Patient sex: M
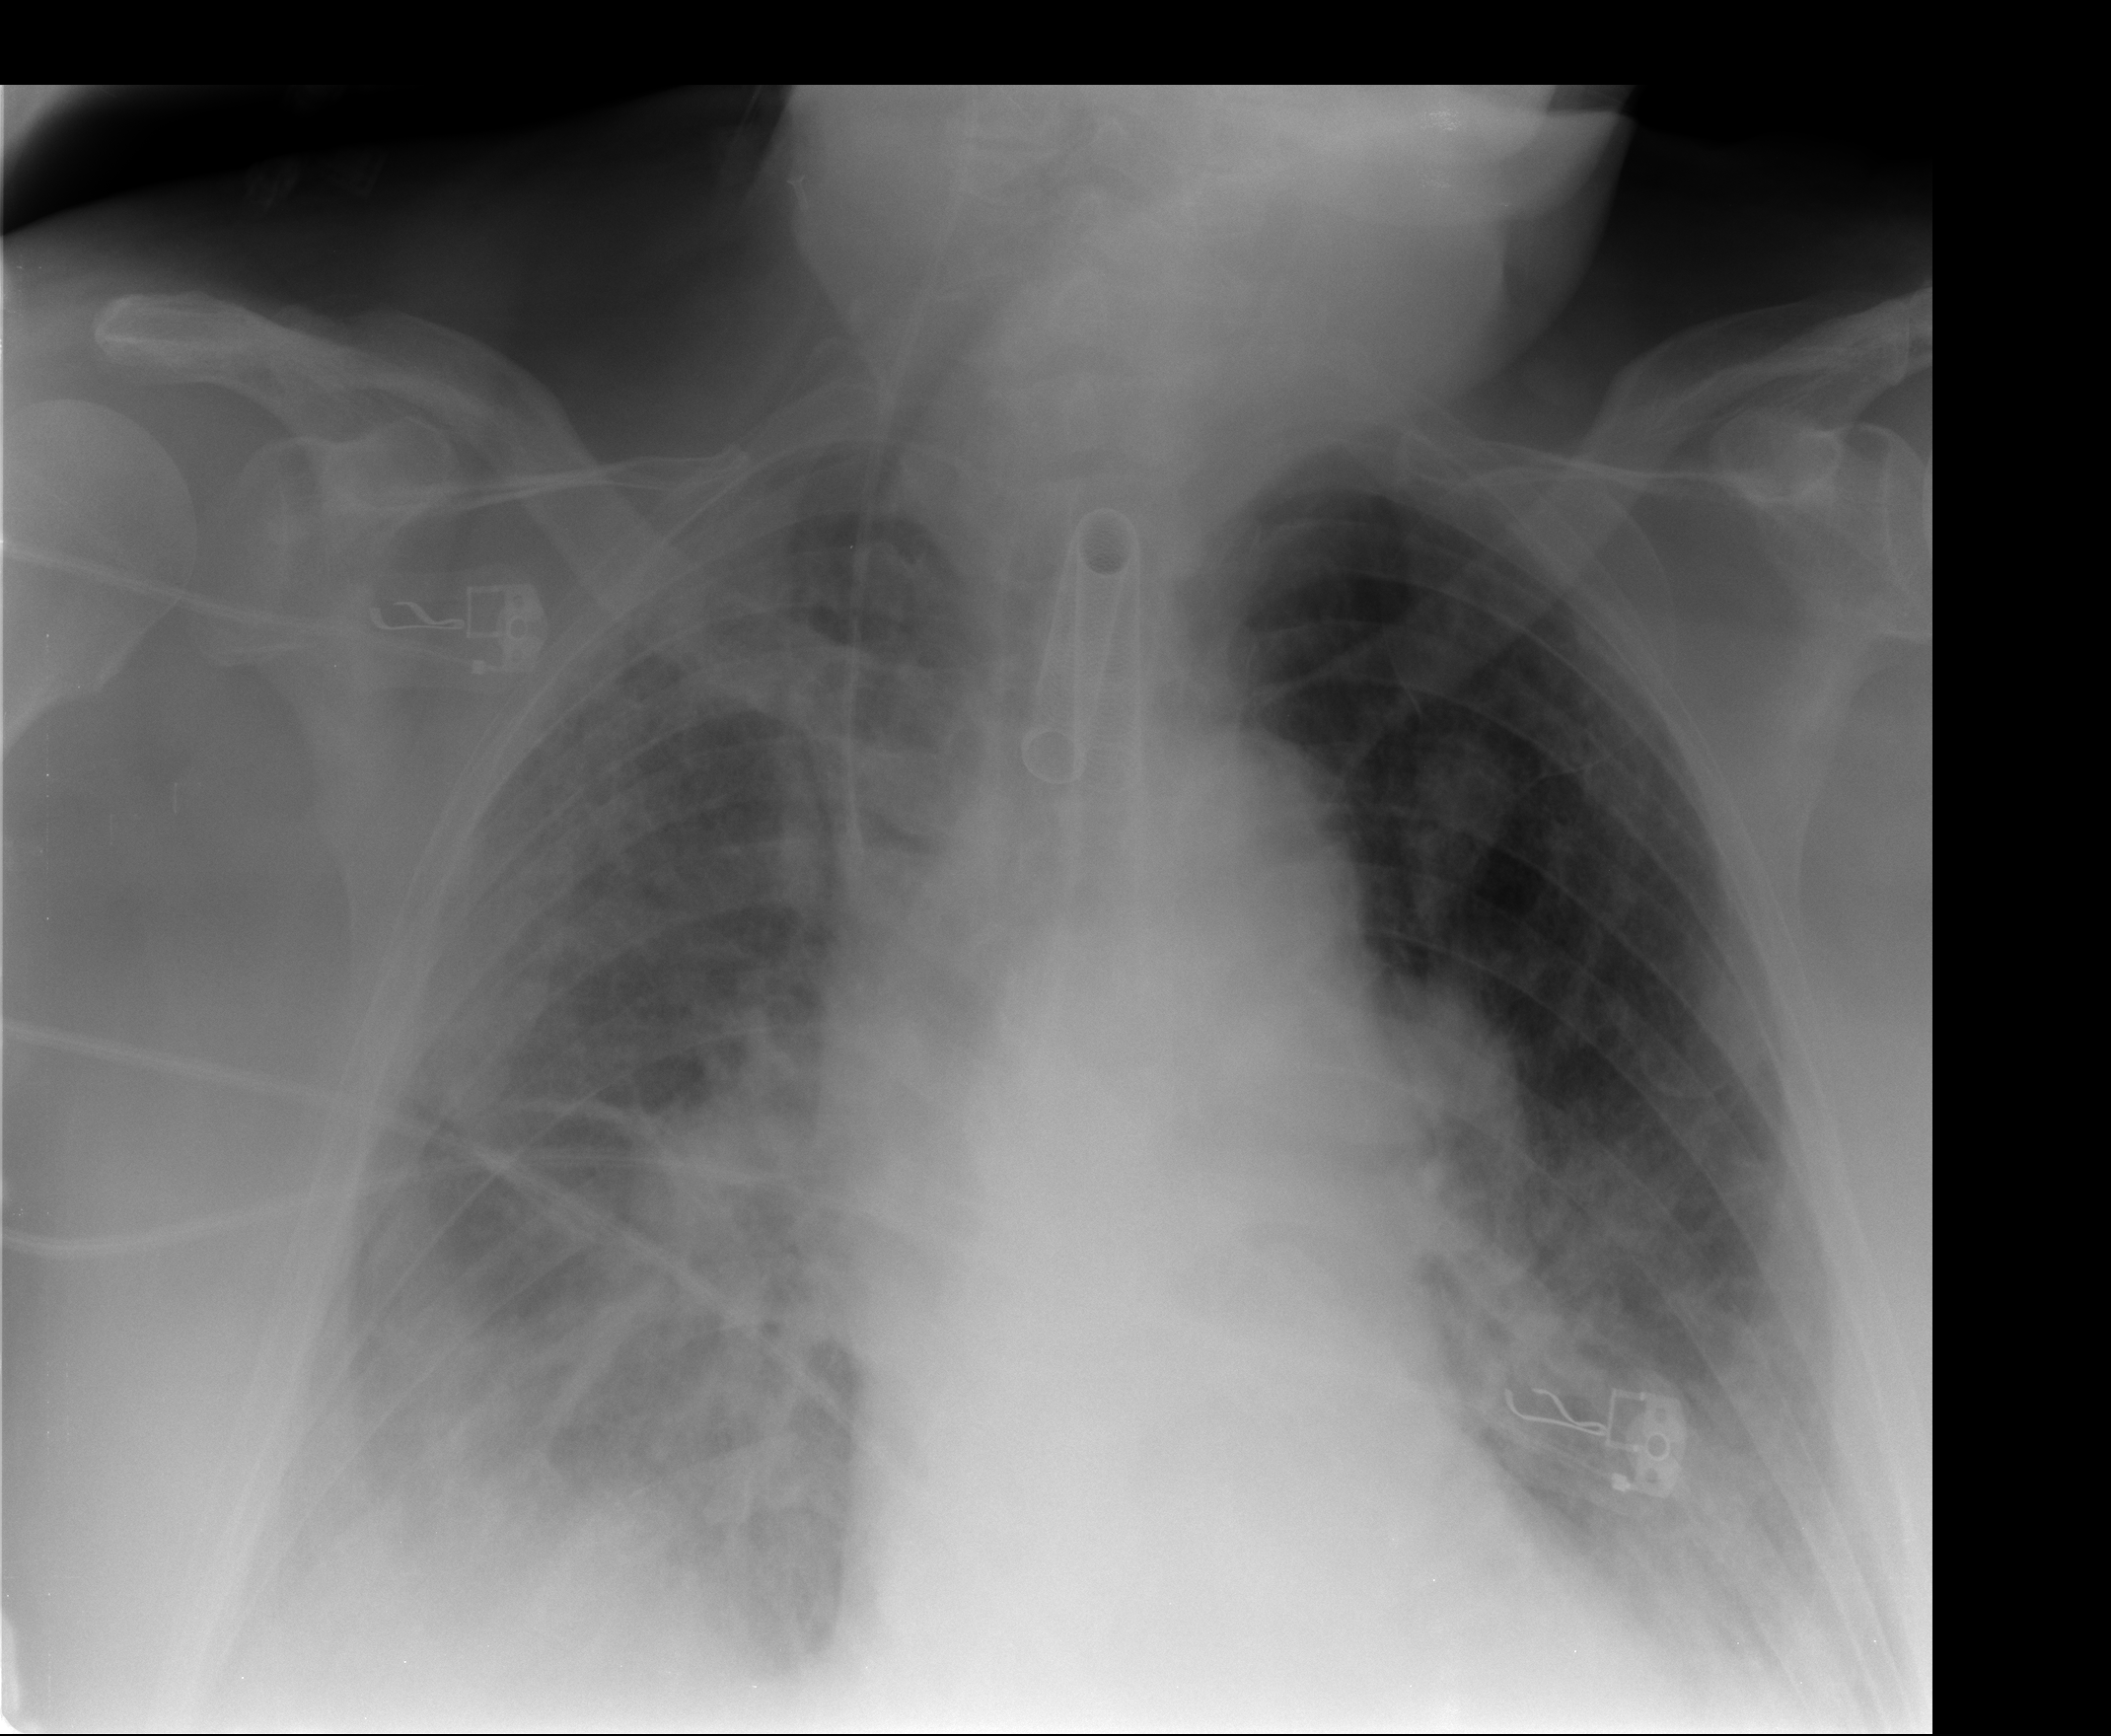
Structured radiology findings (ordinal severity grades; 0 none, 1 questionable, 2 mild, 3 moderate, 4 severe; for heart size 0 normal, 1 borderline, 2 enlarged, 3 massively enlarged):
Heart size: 0
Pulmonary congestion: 2
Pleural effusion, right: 2
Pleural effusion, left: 2
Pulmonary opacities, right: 3
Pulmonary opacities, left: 2
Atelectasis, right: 2
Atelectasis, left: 2